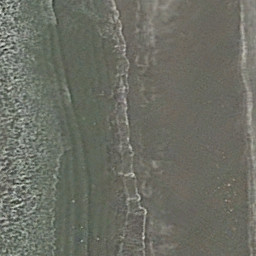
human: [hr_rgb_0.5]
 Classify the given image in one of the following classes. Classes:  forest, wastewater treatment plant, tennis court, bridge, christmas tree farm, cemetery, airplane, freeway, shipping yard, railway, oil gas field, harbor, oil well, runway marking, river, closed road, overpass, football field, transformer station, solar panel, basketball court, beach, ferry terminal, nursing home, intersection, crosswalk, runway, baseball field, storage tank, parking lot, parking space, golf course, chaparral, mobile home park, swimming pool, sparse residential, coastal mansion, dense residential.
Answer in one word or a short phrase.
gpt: beach